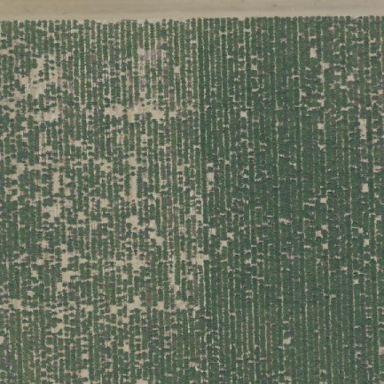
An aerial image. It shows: Almond orchard with rows of almond trees.